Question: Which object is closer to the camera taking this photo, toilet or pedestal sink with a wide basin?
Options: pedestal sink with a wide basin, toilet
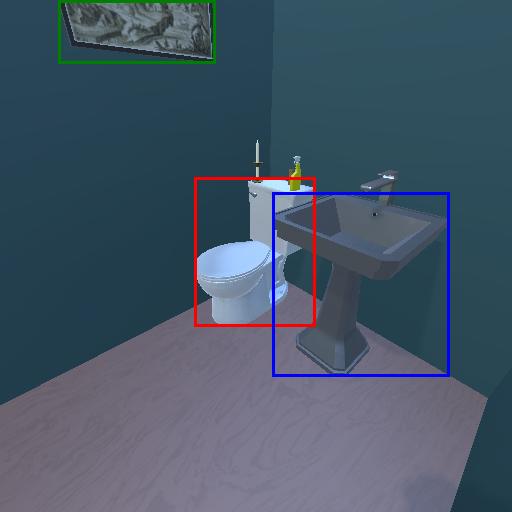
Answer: pedestal sink with a wide basin